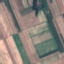
Label: AnnualCrop